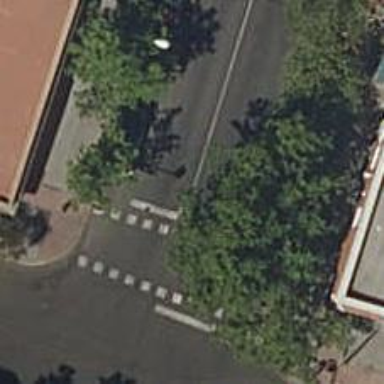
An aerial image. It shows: Road crossing with traffic signals.